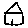
Label: house